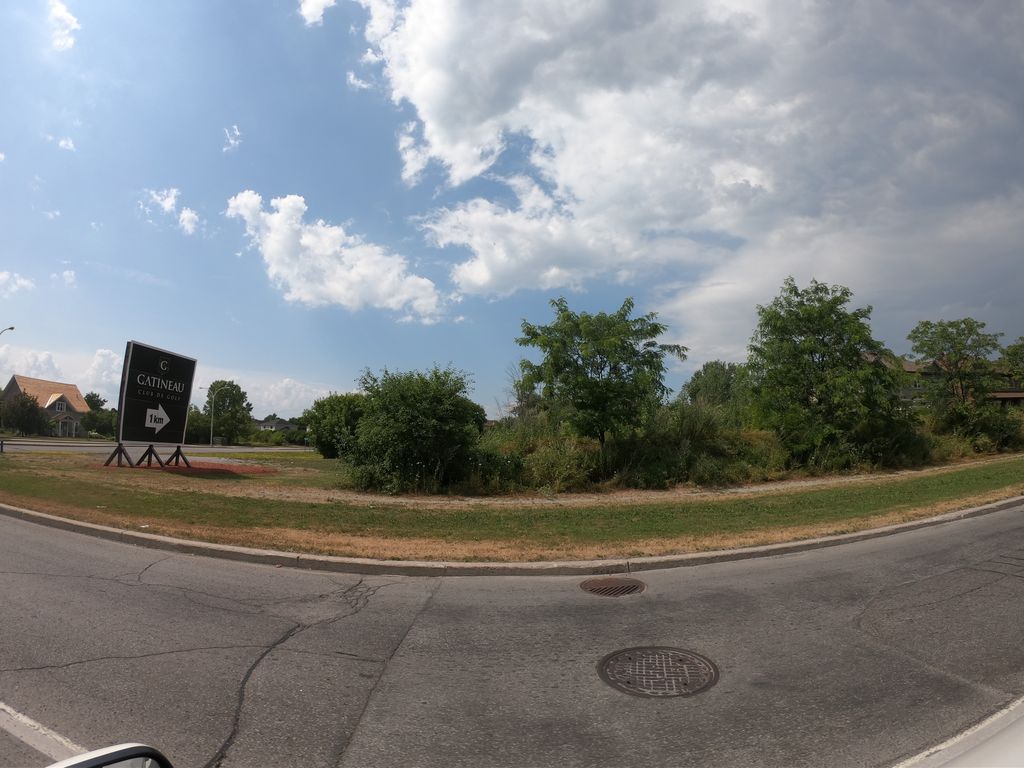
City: ottawa-gatineau